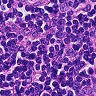
Metastatic tissue present: no